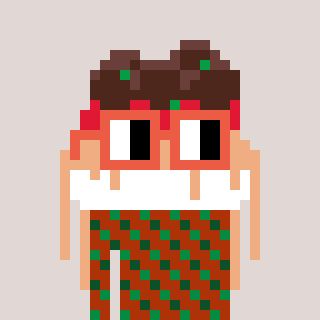
a pixel art character with square orange glasses, a spaghetti-shaped head and a hotbrown-colored body on a warm background